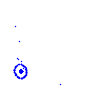
Particle: pion